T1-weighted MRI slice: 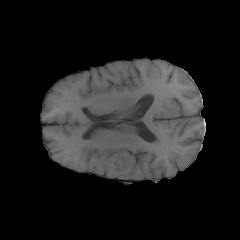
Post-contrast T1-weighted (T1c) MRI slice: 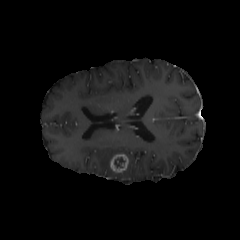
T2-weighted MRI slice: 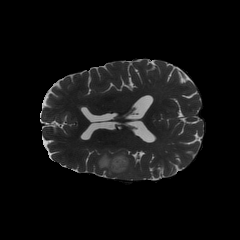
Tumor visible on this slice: yes